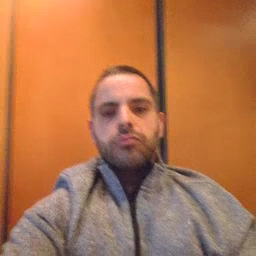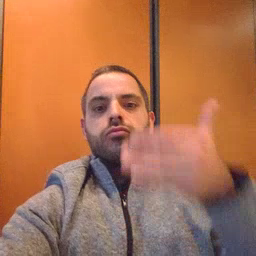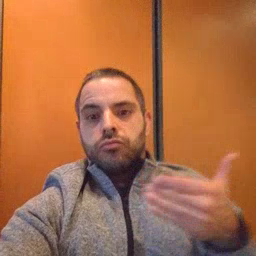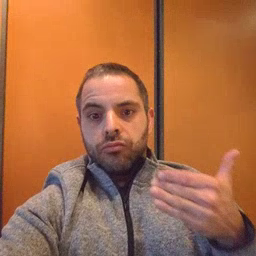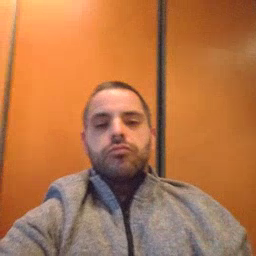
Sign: before